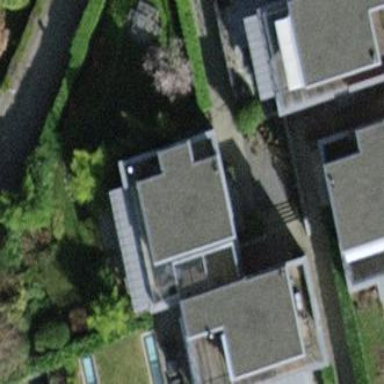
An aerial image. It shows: Building with flat roof oriented across its structure.